Question: I am trying to order the following by date:
'''
<div class="inbox" ng-repeat="recipient in messages | orderBy: 'recipient':true">
<ul>
<div>
<li class="inboxItem">
<a ng-href="#/messaging/userChat/{{recipient.$id}}"><span> {{recipient.$id}} <br> </span></a>
<div ng-repeat="content in recipient track by $index">
<span ng-show="$last"> {{content.sender}} {{content.message}} <br> {{content.date}} <br></span>
</div>
</li>
</div>
</ul>
'''
My data structure looks like that:
--ID: (recipient in ng-repeat)
-----Date (content in ng-repeat)
--------------Sender
--------------Message
--------------Date
-----Date (content in ng-repeat)
--------------Sender
--------------Message
--------------Date
Etc.
How do I order the list by the Date value? Why isn't my code working?
Thanks a lot!
EDIT:
Date is in form of Date() form AngularJS.
I will be able to add better description of data later, for now I can provide a screenshot of Firebase set up.

Where 1375194092807517 is the USER ID of current user, 1384934715162092 is the USER ID of the one with whom the messages are sent.
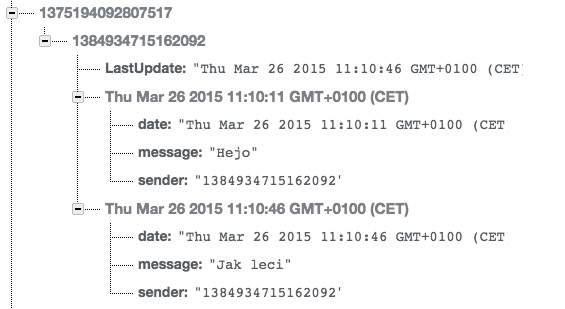
Answer: Actually I figured it out myself. Since eveytime I send new message, I set LastUpdate to the Date() value, I user the following orderBy:
'''
<div class="inbox" ng-repeat="recipient in messages | orderBy: 'LastUpdate':true">
'''
This way I didn't needed to use orderBy nested ng-repeat :)
Thanks to every one who wanted to help!